Current action and preconditions to check: trajectory_clear

Your task: For each precondition in the list above, predict whether it will hold at this action.

Consider the current scene as observed from the mobile robot's camera, and analyze the predicted future states of all dynamic agents (e.g., people, animals, vehicles, or any moving entities) within the NEXT SECOND.

IMPORTANT: Only answer "very likely" if you are absolutely certain—based on strong, clear evidence—that a dynamic agent will violate the precondition in the predicted future state. Do NOT answer "very likely" for unlikely, ambiguous, or low-probability risks.

Ask yourself for each precondition: Is there a high probability, with clear and convincing evidence, that the predicted future states of any dynamic agent will interfere with the predicted future state of the currently executing action within the NEXT SECOND, causing that precondition to fail?

Assess the risk level based on these predictions. Use "likely" or "very likely" if motions create a clear risk of interference.

Use "neutral" or "improbable" if agents are nearby but their predicted paths are clearly diverging or non-conflicting.

Failure Risk Categories: "very improbable", "improbable", "neutral", "likely", "very likely"

Answer Format: Output ONLY the probability_of_failure value from these categories: "very improbable", "improbable", "neutral", "likely", "very likely"

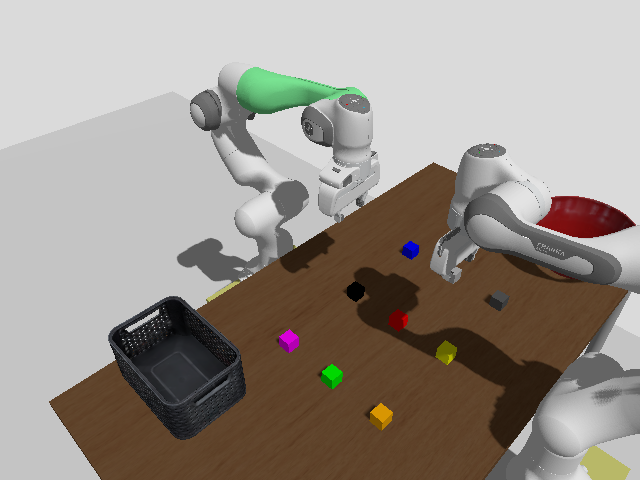

Answer: improbable